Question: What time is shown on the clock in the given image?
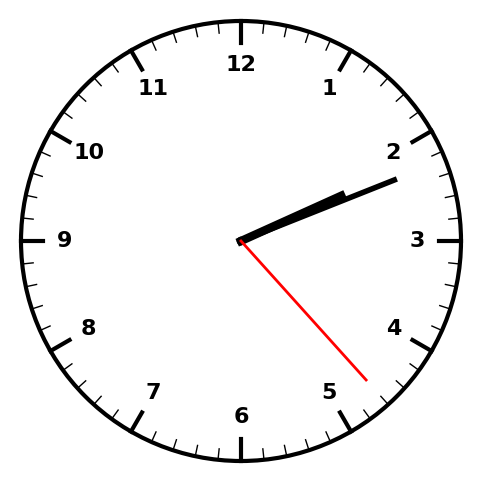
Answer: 02:11:23